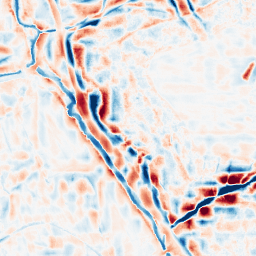
Category: wavelet
Decomposition family: wavelet_reverse_biorthogonal
Decomposition parameters: wavelet: rbio5.5
level: 4
Upsampling method: sinc_hamming
Upsampling parameters: scale: 2
kernel_size: 8
Upsampling scale: 2